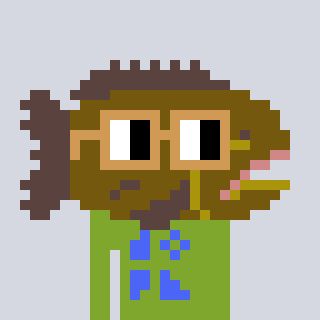
a pixel art character with square brown glasses, a grouper-shaped head and a slimegreen-colored body on a cool background